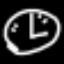
Label: clock